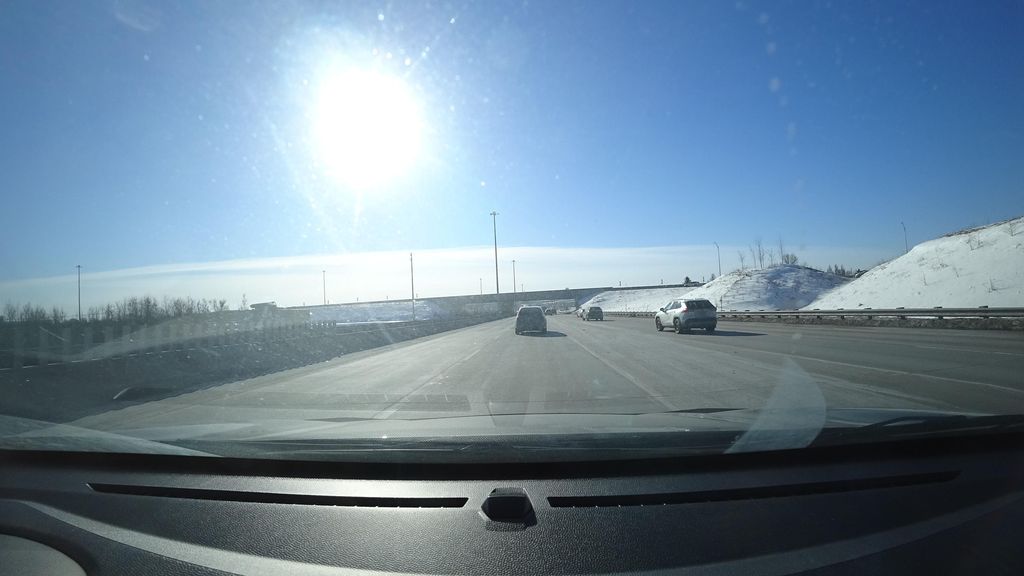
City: quebec_city